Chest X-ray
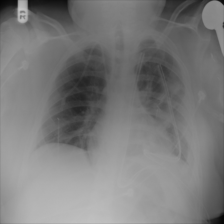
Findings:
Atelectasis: positive
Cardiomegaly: negative
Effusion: negative
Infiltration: positive
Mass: negative
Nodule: positive
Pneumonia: negative
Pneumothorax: negative
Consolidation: negative
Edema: negative
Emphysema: negative
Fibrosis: negative
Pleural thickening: negative
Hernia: negative